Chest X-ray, AP view. Patient: 57 years old, sex M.
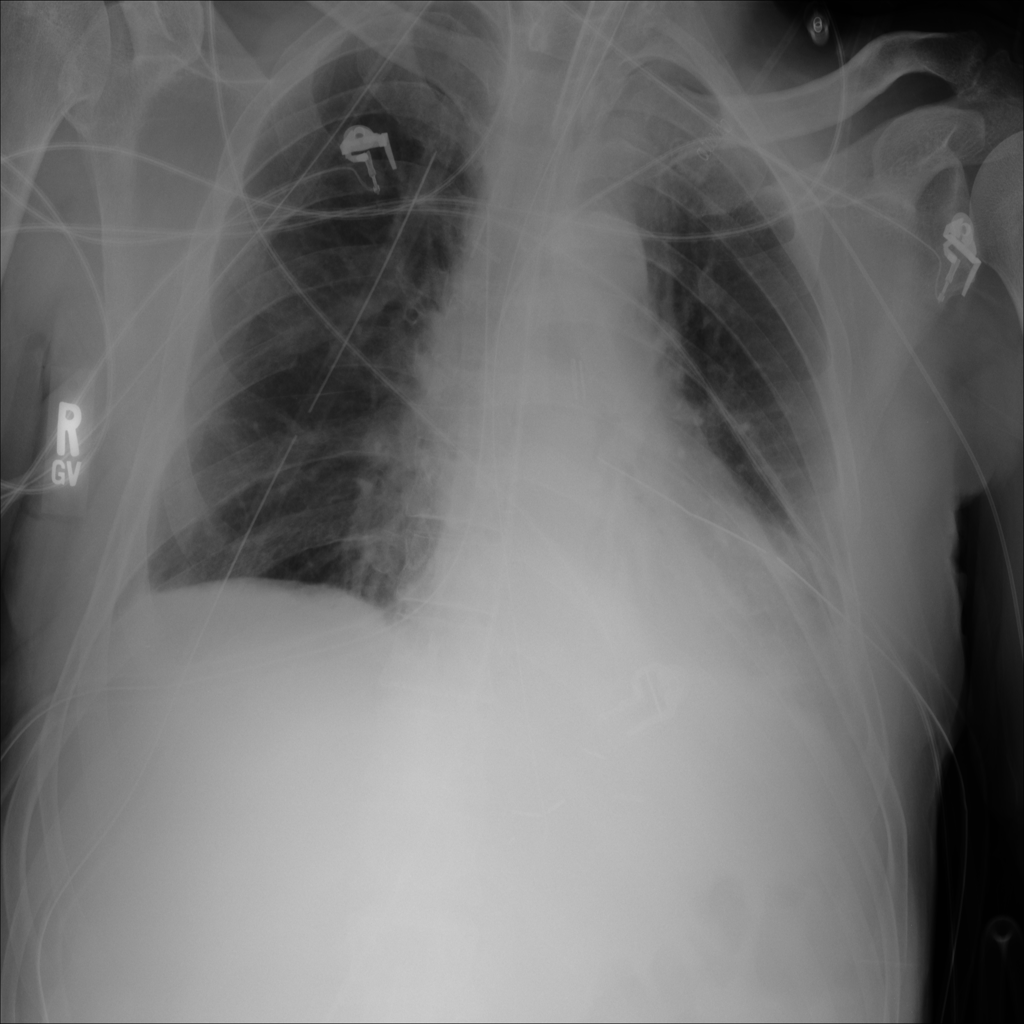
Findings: No Finding